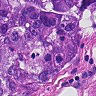
Metastatic tissue present: yes